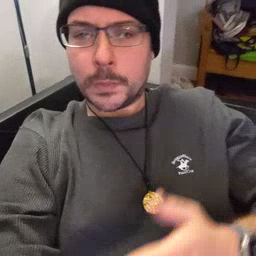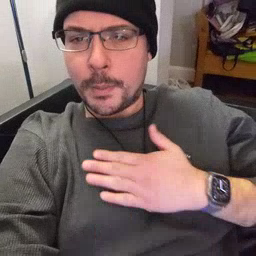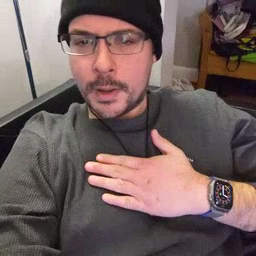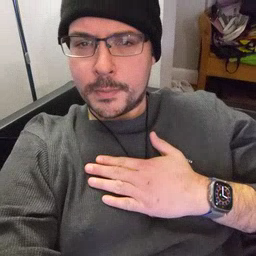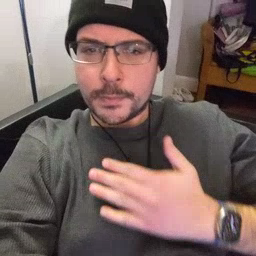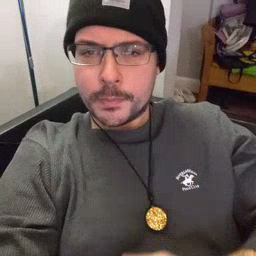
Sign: minemy